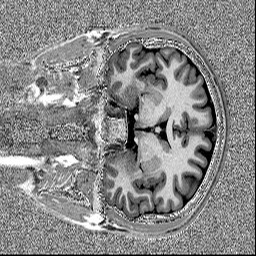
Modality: MP2RAGE
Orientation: coronal
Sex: male